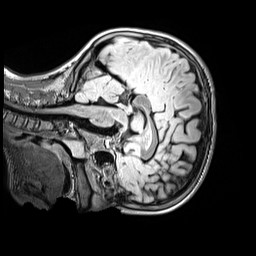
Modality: FLAIR
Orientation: sagittal
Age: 9
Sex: male
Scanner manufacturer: siemens
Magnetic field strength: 3 T
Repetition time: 5 s
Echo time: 0.388 s